Question: Ok here is the code of my view.
'''
def customers_to_be_called(request):
customers = Customer.objects.filter(call=True)
list_of_customers = []
for cust in customers:
jobs = Job.objects.filter(customer = cust)
customer_date = {}
customer_data['customer'] = cust
customer_date['jobs'] = jobs
list_of_customers.append(customer_data)
return render(request, 'repairs/customers_to_be_called.html',
{'list_of_customers' : list_of_customers,
})
'''
and here is the template that is gonna be rendered
'''
<div>
{% for customer in list_of_customers %}
<h2> {{customer['customer'].name}} </h2>
<ul>
{% for job in customer['jobs'] %}
<li> {{job.product}} </li>
{% endfor %}
</ul>
{% endfor %}
</div>
'''
But When I send a request to this page I get the following error.

I don't know why it isn't parsing customer in the template while there is data in it..??
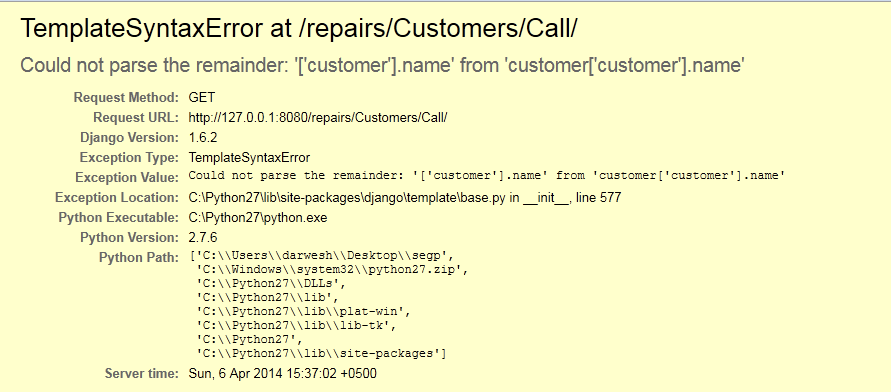
Answer: To refer to dict item do 'customer.jobs' not 'customer['jobs']'
So your for loop becomes
'''
{% for customer in list_of_customers %}
<h2> {{customer.customer.name}} </h2>
<ul>
{% for job in customer.jobs %}
<li> {{job.product}} </li>
{% endfor %}
</ul>
{% endfor %}
'''